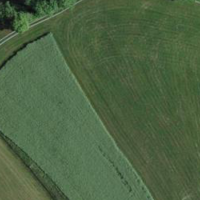
EUNIS habitat code: 52
Species observed at this site:
Salvia pratensis